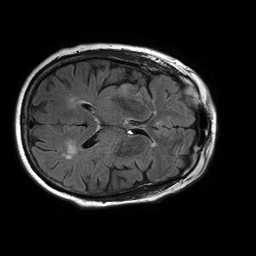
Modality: FLAIR
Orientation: axial
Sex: female
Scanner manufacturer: philips
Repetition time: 11 s
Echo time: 0.125 s